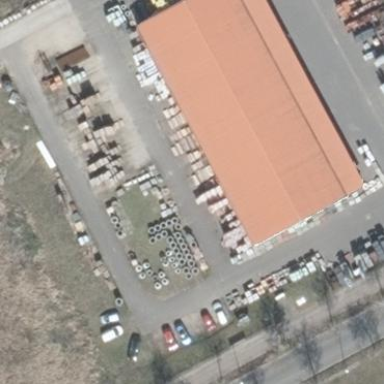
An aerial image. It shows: Industrial building.